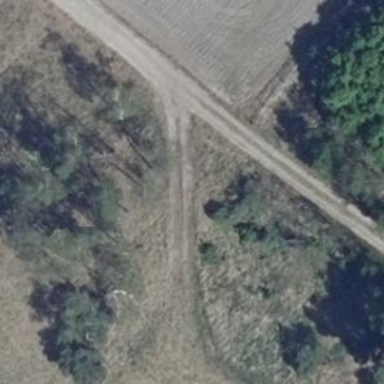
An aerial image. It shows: Grassy track with grade5 tracktype.